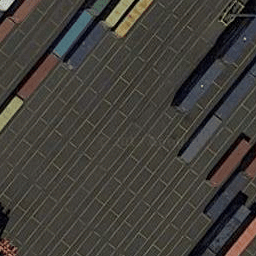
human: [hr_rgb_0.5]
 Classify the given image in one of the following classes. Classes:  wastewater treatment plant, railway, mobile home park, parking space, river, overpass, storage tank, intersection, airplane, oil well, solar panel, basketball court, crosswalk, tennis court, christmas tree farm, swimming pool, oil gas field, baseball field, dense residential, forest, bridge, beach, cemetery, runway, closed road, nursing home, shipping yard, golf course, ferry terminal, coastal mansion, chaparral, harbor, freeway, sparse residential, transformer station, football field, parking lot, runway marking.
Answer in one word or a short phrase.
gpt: shipping yard